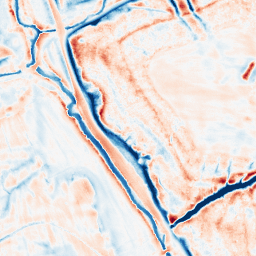
Category: edge_preserving
Decomposition family: bilateral
Decomposition parameters: d: 21
sigma_color: 50
sigma_space: 50
Upsampling method: sinc_blackman
Upsampling parameters: scale: 4
kernel_size: 16
Upsampling scale: 4